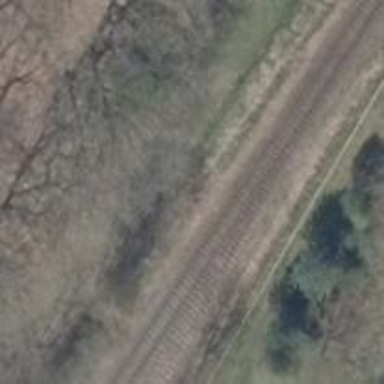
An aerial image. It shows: Railway switch.